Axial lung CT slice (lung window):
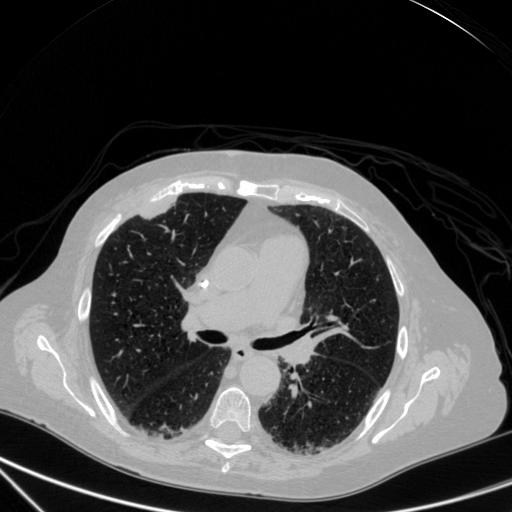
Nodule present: yes
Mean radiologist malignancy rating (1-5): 4